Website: crate-barrel
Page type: billing-address
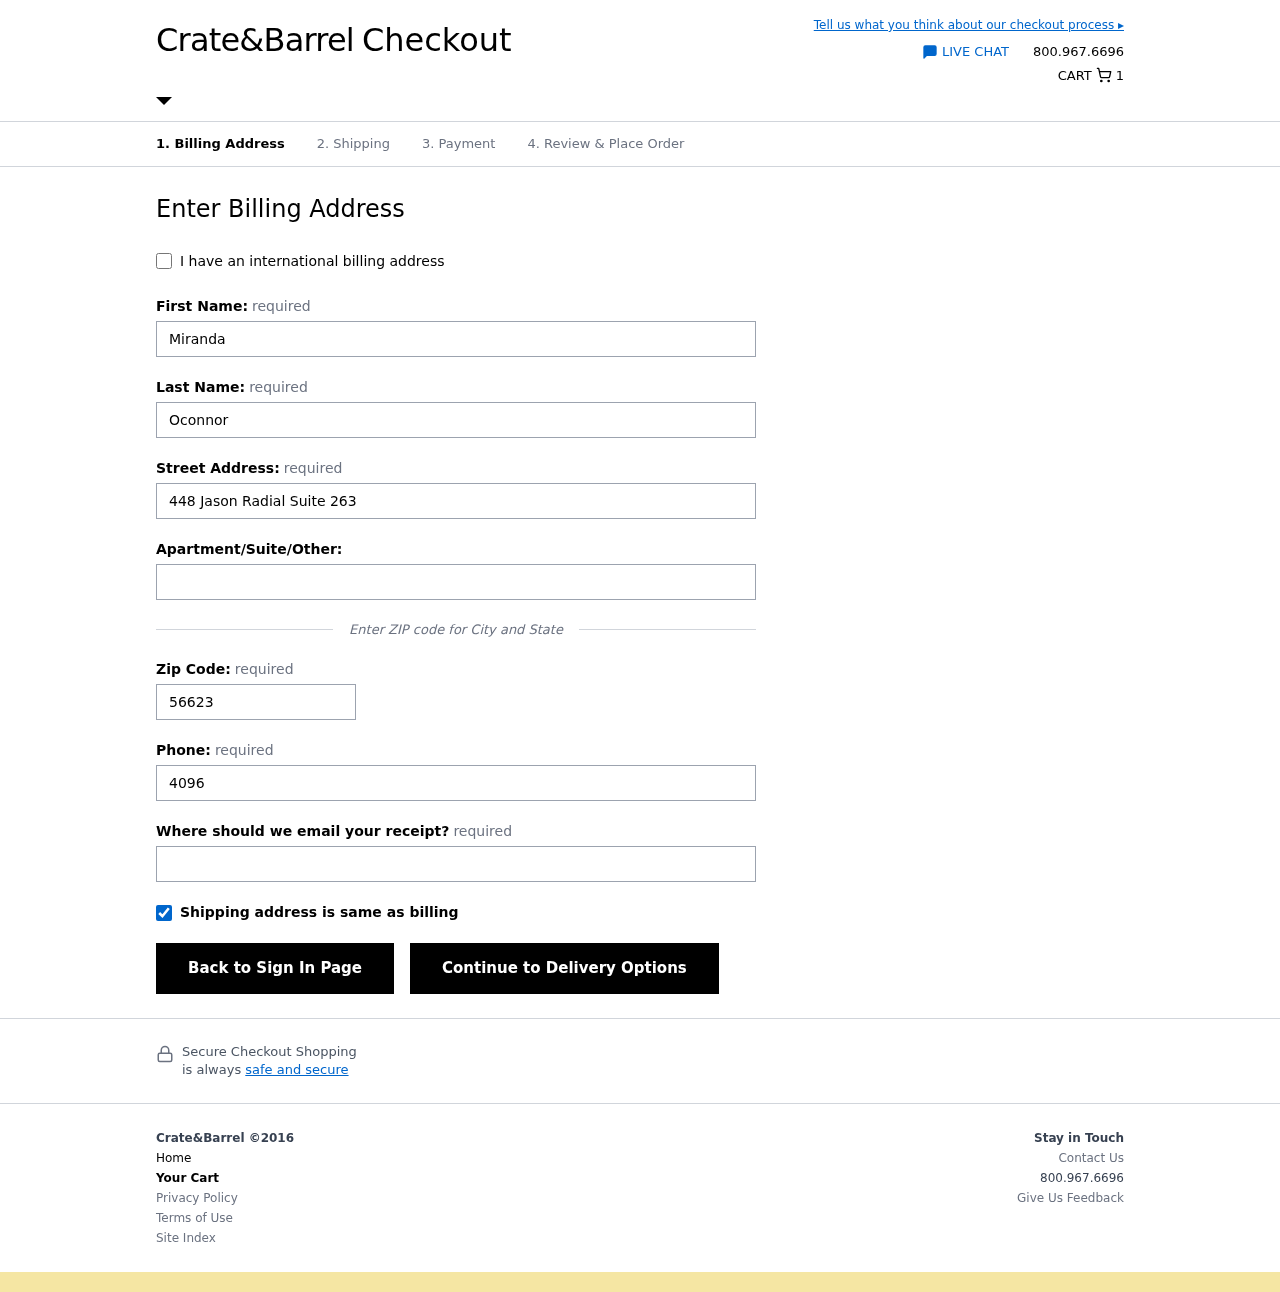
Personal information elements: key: PII_EMAIL
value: miranda_oconnor@yahoo.com
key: PII_FIRSTNAME
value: Miranda
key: PII_LASTNAME
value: Oconnor
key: PII_PHONE
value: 4096596223
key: PII_POSTCODE
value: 56623
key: PII_STREET
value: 448 Jason Radial Suite 263
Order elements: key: ORDER_NUM_ITEMS
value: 1